Field crop: maize
Growth stage: 1
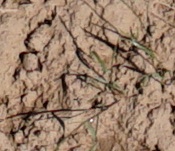
Species: lolium